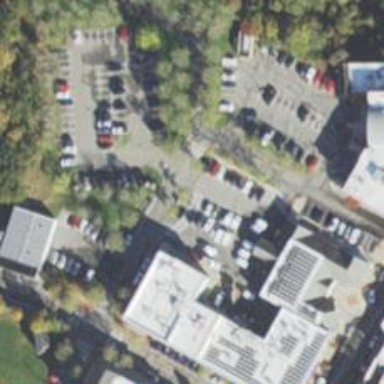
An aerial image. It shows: Parking space.